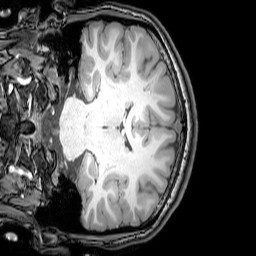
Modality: T1w
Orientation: coronal
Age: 22
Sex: female
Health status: healthy
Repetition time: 0.081 s
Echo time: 0.037 s